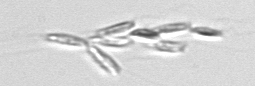
Label: Dinobryon